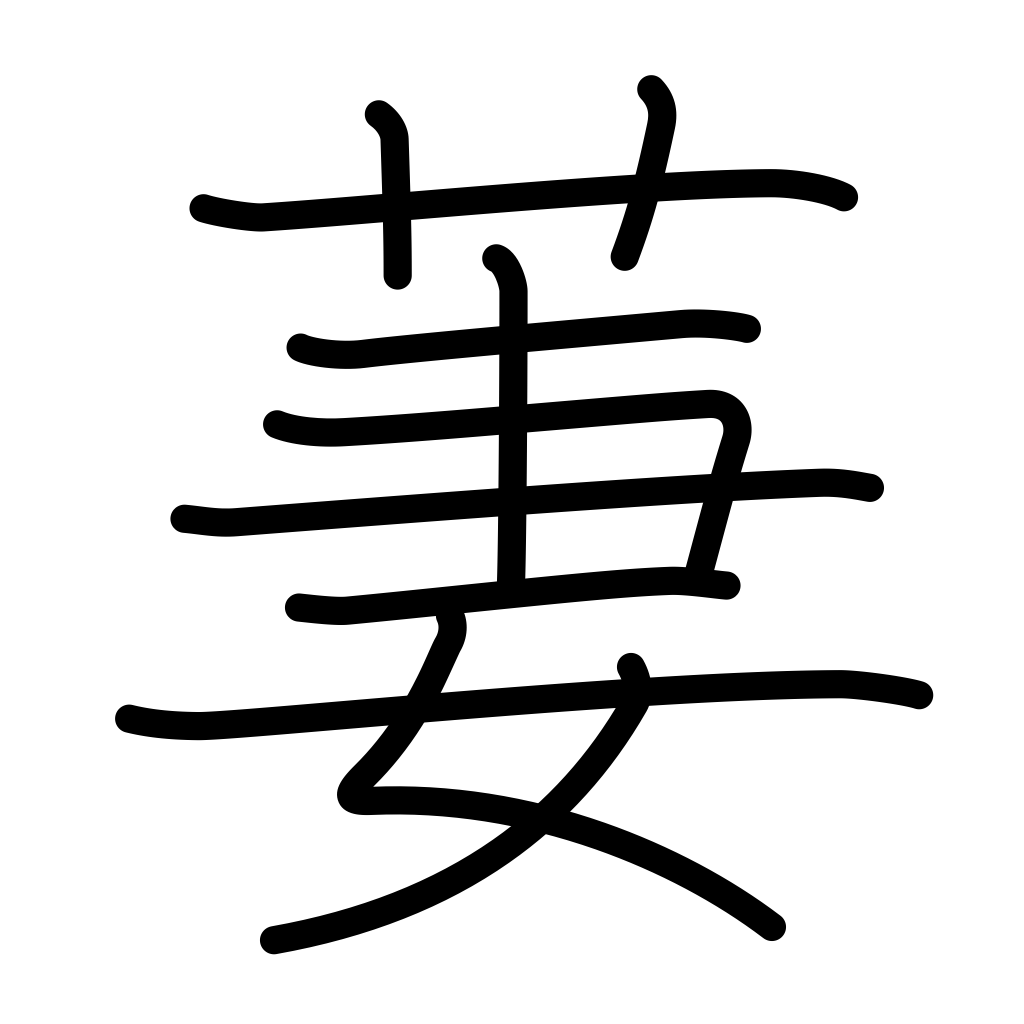
Meaning: luxuriant growth, beautiful